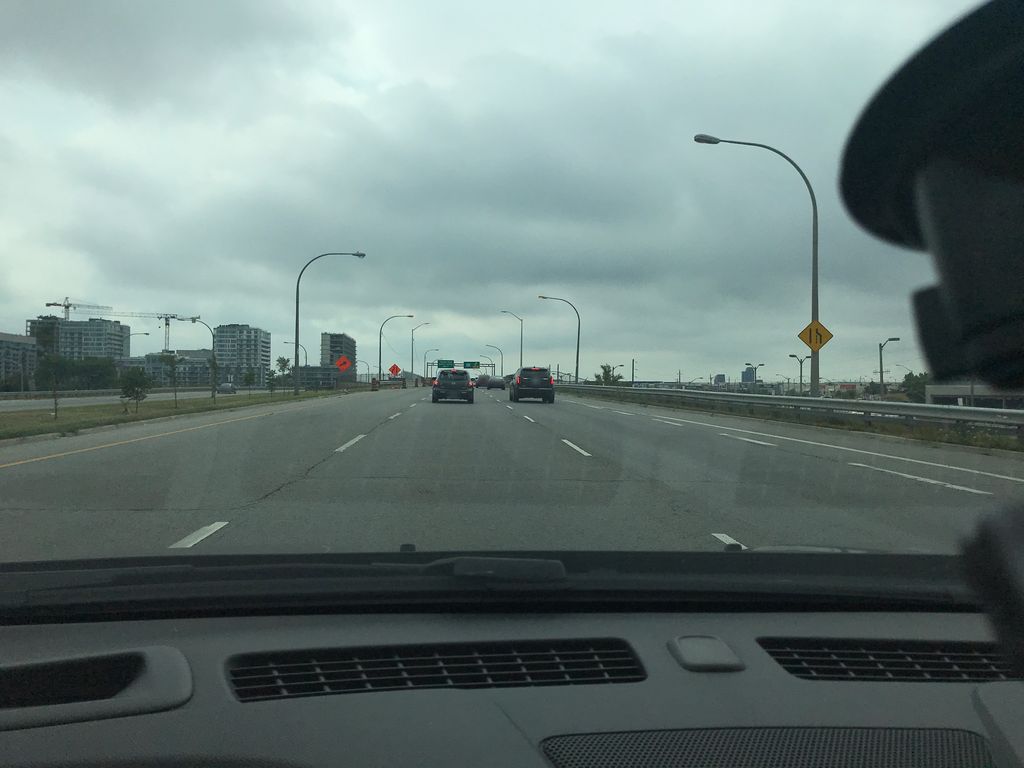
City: toronto